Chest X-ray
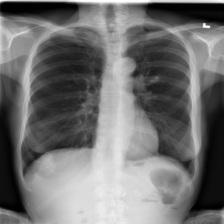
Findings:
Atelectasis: negative
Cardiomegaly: negative
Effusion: negative
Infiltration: positive
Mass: negative
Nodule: positive
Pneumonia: negative
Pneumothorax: negative
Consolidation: negative
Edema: negative
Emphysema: negative
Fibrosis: negative
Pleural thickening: negative
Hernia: negative